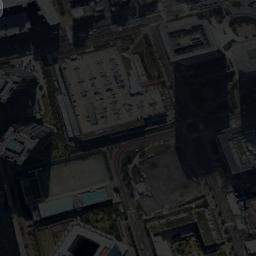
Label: commercial_area